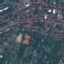
Land use / land cover class: Residential